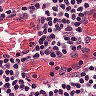
Metastatic tissue present: no